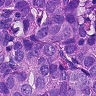
Metastatic tissue present: yes